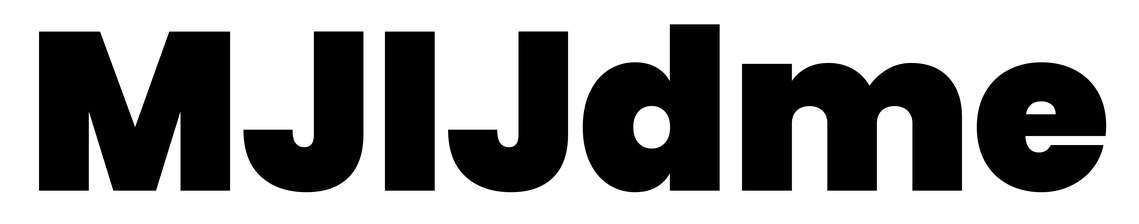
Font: Poppins-Black